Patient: sex F, age 37
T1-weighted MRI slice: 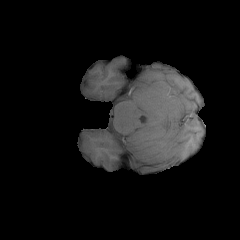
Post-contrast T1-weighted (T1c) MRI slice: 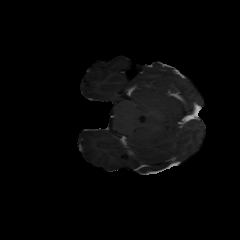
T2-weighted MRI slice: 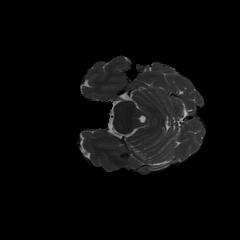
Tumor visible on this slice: no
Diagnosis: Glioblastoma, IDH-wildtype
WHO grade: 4